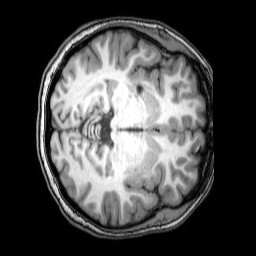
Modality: T1w
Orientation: axial
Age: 18
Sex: female